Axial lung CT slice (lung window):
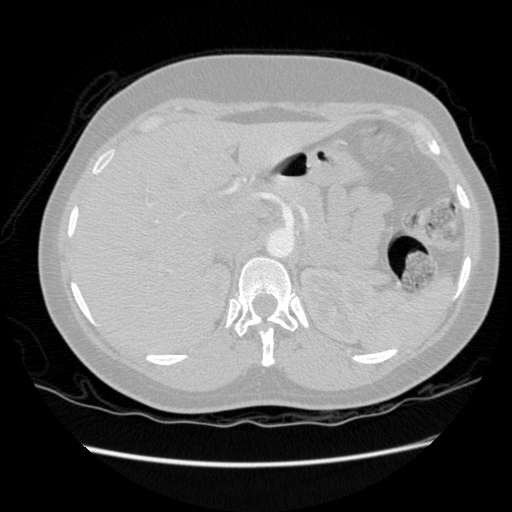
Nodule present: no